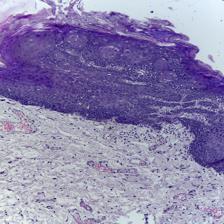
Diagnosis: Normal